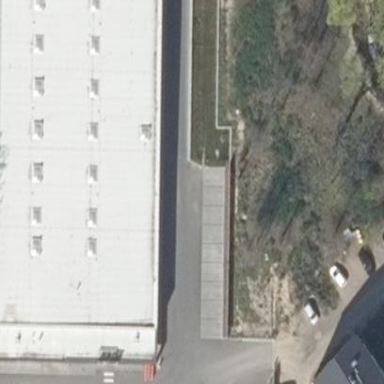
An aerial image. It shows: Flat roof grey retail building. It is supermarket.